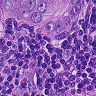
Metastatic tissue present: yes